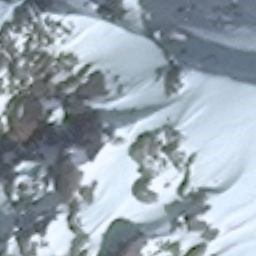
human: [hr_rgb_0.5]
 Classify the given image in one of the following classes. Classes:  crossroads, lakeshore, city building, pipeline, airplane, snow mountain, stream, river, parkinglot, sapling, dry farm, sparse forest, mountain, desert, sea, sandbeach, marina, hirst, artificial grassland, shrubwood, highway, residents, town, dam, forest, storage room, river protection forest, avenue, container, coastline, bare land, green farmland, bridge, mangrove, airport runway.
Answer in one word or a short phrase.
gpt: snow mountain